Aerial crown-view tile of a tropical tree (Barro Colorado Island, Panama), acquired 20250915:
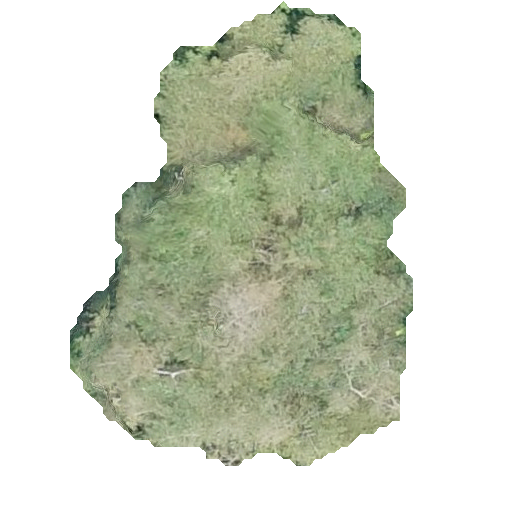
Species: Chrysophyllum cainito
GBIF accepted scientific name: Chrysophyllum cainito
Crown area: 160.428 m²